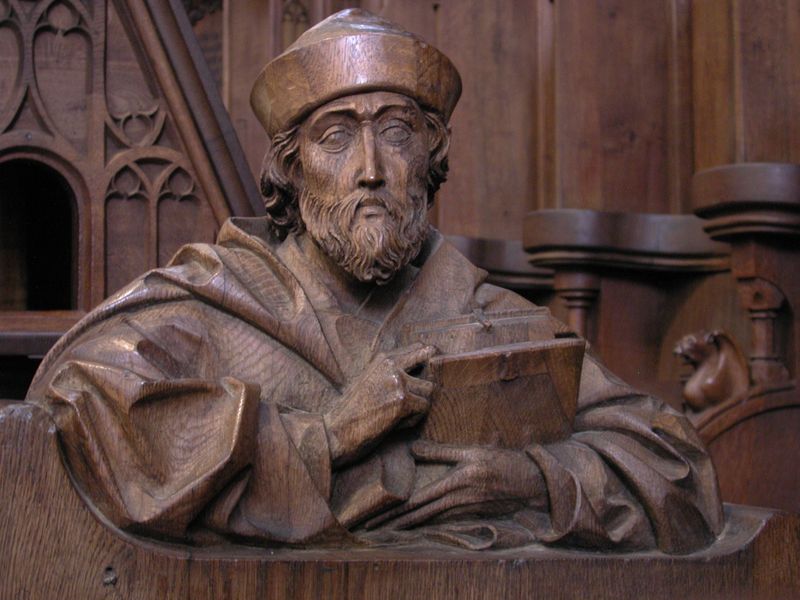
Titel: Chorgestühl
Künstler: Jörg d.J. Syrlin
Standort: Blaubeuren, Klosterkirche (EU - D - BW)
Schlagwörter: hand, kopf, mann, umhang, braun, holz, hut, mund, nase, ohr, bart, kappe, mütze, augen, bibel, falten, halten, kragen, lang, sockel, weit, ärmel, hände, portrait, kirche, auge, figur, geistlicher, gewand, haare, interieur, kutte, mantel, brustbild, lippen, skulptur, statue, relief, fischer, bank, gestühl, büste, plastik, oberkörper, foto, buch, kloster, adeliger, gebet, altar, schnitzerei, kirchenbank, orgel, gotisch, christlich, religiös, chor, mönch, luther, eiche, abtei, filigran, geschnitzt, schnitzen, statur, chorgestühl, halz, beichten, chorgestül, eveangelisch, relieft